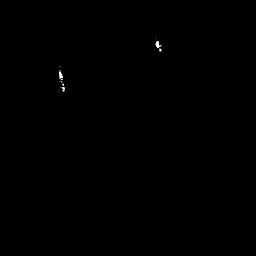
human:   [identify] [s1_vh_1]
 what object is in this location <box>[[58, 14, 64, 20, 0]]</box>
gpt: <ref>1 small ship at the top</ref>